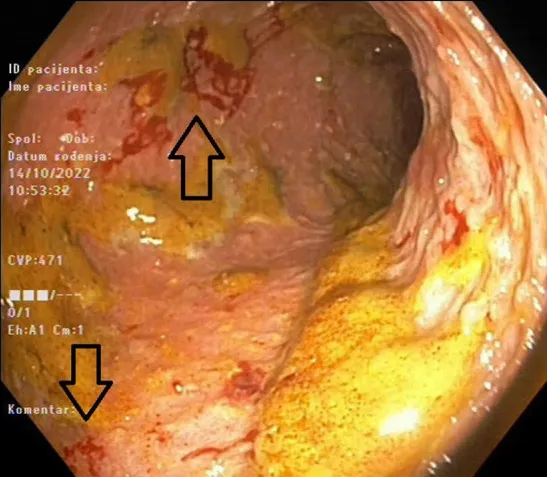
Colon endoscopy showing diffusely inflamed and ulcerated mucosa of transverse colon.
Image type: endoscopy (gi_endoscopy)